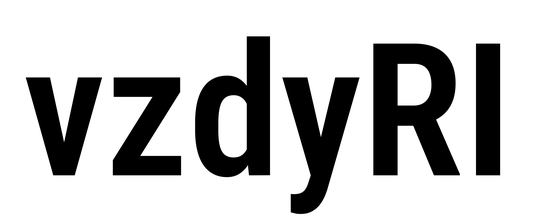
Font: Roboto_Condensed_SemiBold